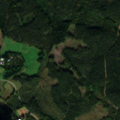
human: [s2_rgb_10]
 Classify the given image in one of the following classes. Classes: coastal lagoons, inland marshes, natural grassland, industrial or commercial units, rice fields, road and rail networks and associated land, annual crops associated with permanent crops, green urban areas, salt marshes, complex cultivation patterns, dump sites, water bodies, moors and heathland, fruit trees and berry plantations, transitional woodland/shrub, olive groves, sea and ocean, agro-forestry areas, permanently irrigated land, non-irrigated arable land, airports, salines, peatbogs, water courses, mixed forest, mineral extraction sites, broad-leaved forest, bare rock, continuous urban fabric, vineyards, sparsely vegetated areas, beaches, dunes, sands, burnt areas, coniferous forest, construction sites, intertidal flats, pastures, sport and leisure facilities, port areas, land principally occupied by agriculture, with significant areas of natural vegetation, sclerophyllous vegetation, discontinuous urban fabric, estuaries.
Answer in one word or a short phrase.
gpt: land principally occupied by agriculture, with significant areas of natural vegetation, coniferous forest, water bodies